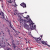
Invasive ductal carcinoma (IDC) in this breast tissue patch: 1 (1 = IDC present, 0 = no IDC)